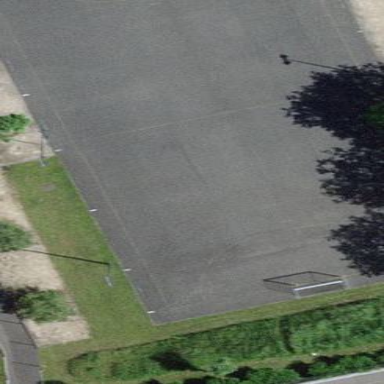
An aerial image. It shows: Handball pitch for leisure and sports activities.